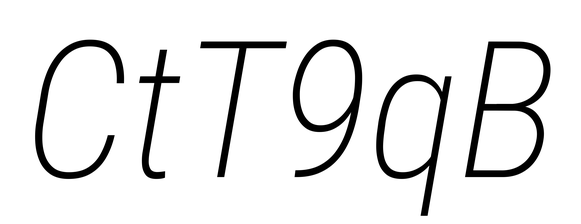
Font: Roboto-Italic_Condensed_ExtraLight_Italic